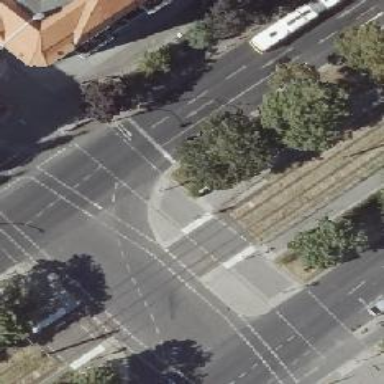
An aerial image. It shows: Traffic island located on footway.